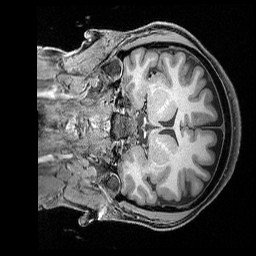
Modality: T1w
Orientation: coronal
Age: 28
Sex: female
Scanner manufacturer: siemens
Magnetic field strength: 3 T
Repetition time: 2.3 s
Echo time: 0.00324 s